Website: macys
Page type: customer-info-address
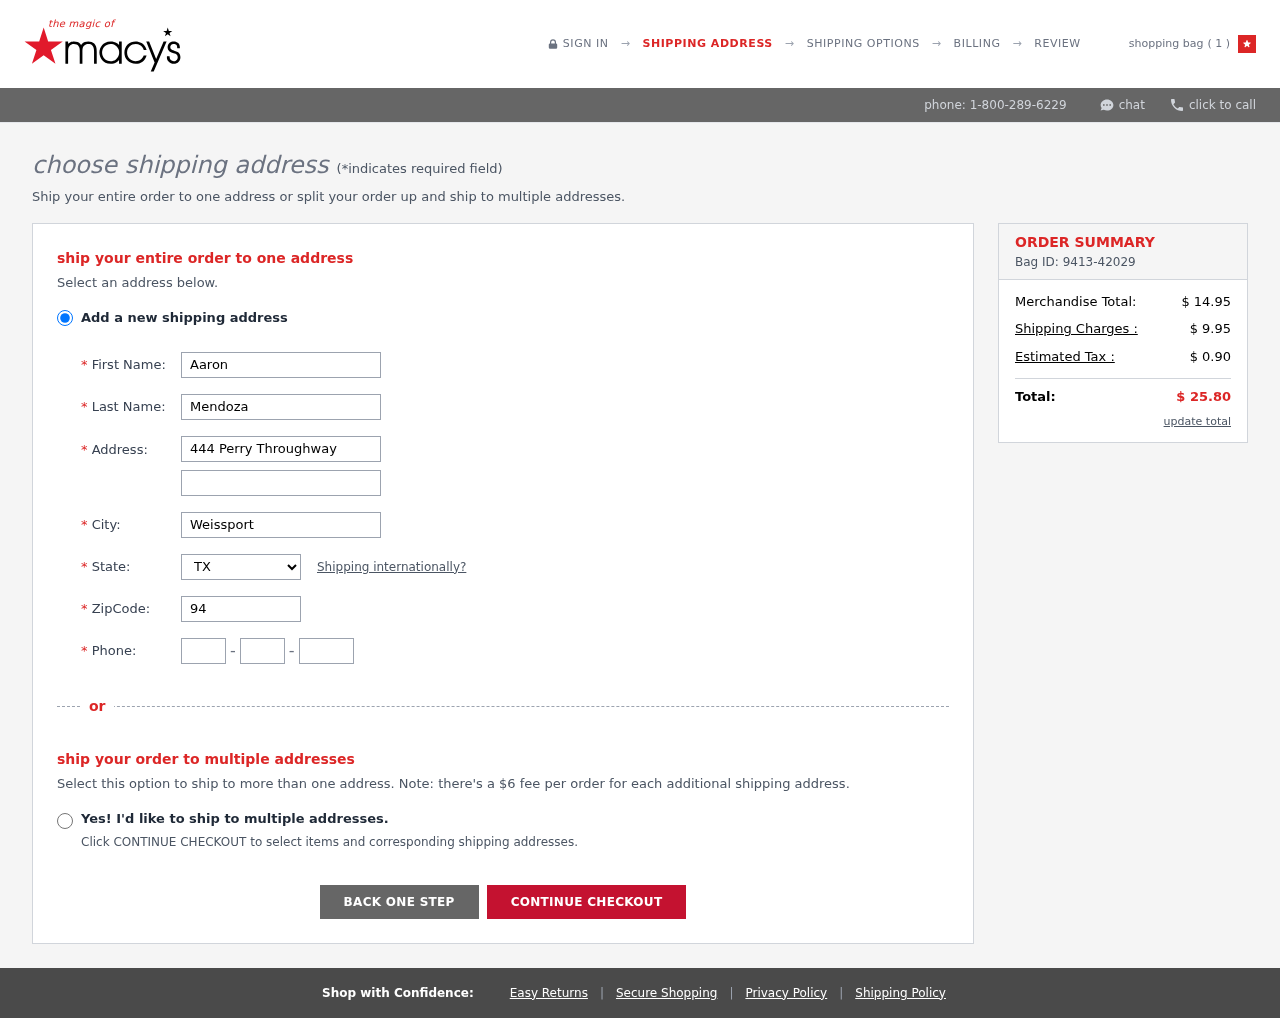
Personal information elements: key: PII_CITY
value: Weissport
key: PII_FIRSTNAME
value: Aaron
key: PII_LASTNAME
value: Mendoza
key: PII_PHONE_AREA
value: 693
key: PII_PHONE_PREFIX
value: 695
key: PII_PHONE_SUFFIX
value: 1455
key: PII_POSTCODE
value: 94054
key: PII_STATE_ABBR
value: TX
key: PII_STREET
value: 444 Perry Throughway
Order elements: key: ORDER_NUM_ITEMS
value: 1
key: ORDER_ID
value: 9413-42029
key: ORDER_SUBTOTAL
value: $ 14.95
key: ORDER_SHIPPING_COST
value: $ 9.95
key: ORDER_TAX
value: $ 0.90
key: ORDER_TOTAL
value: $ 25.80